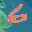
Label: 6